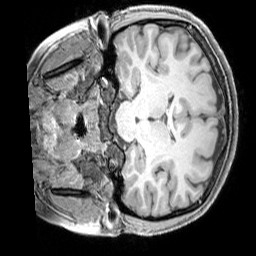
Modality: T1w
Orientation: coronal
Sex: female
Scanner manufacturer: siemens
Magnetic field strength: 3 T
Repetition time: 2.3 s
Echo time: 0.00226 s